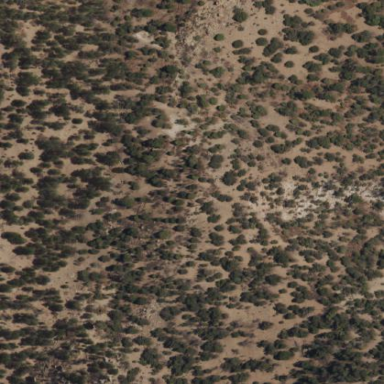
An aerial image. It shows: Patch of scrub vegetation.